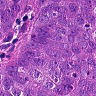
Metastatic tissue present: yes